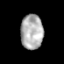
Tissue: prostate
Cell type: T cells
Senescence score: 0.3455
Nuclear area (px): 765
Mean DAPI intensity: 175.759